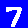
Digit: 7